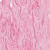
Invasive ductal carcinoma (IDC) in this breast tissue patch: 0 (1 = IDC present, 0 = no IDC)